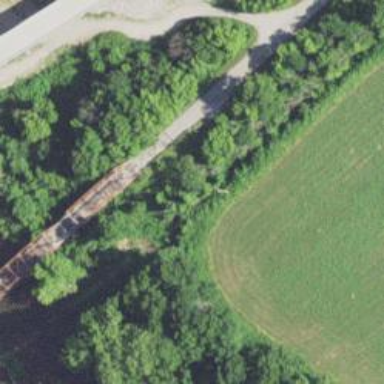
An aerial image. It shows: Path crossing over truss bridge.